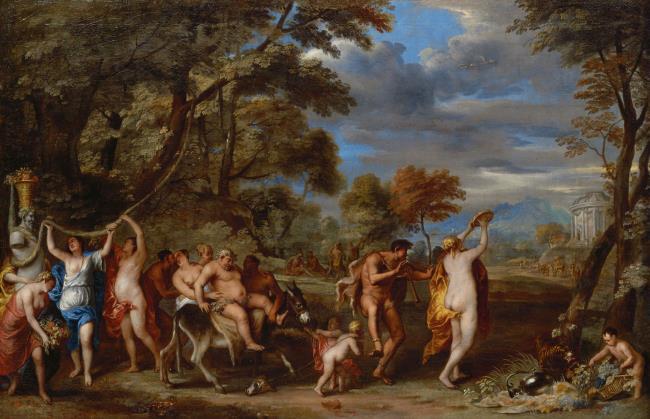
Title: The triumphal procession of Silenus
Artist: Frans Wouters
Earliest date: 1645
Latest date: 1650
Genre: painting
Iconography: cattle
Keywords: Greek mythology, triumphal procession, donkey, panpipe, tambourine, in a landscape